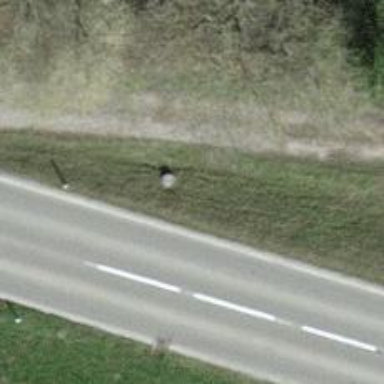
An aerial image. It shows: Path.